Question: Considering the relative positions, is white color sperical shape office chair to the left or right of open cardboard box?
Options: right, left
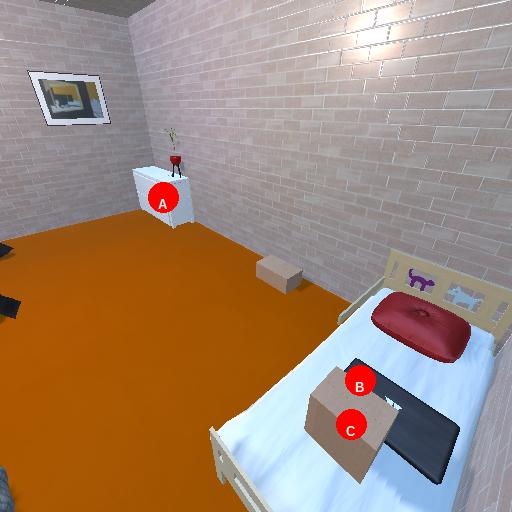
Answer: right